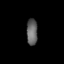
Tissue: lung
Cell type: Endothelial cells
Senescence score: 0.691
Nuclear area (px): 285
Mean DAPI intensity: 97.902